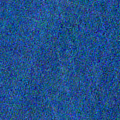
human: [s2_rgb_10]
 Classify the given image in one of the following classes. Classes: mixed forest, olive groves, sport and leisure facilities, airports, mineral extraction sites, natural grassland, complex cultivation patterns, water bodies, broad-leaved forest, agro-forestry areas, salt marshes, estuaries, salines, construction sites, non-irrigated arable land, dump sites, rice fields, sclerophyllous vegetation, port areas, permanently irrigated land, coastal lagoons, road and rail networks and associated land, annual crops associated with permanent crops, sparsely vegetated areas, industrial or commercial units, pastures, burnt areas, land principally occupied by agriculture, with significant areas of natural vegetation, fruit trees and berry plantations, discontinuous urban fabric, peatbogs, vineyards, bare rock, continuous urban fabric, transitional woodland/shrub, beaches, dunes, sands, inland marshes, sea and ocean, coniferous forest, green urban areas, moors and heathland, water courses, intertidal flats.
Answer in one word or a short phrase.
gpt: water bodies